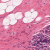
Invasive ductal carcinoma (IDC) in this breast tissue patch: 0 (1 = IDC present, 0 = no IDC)